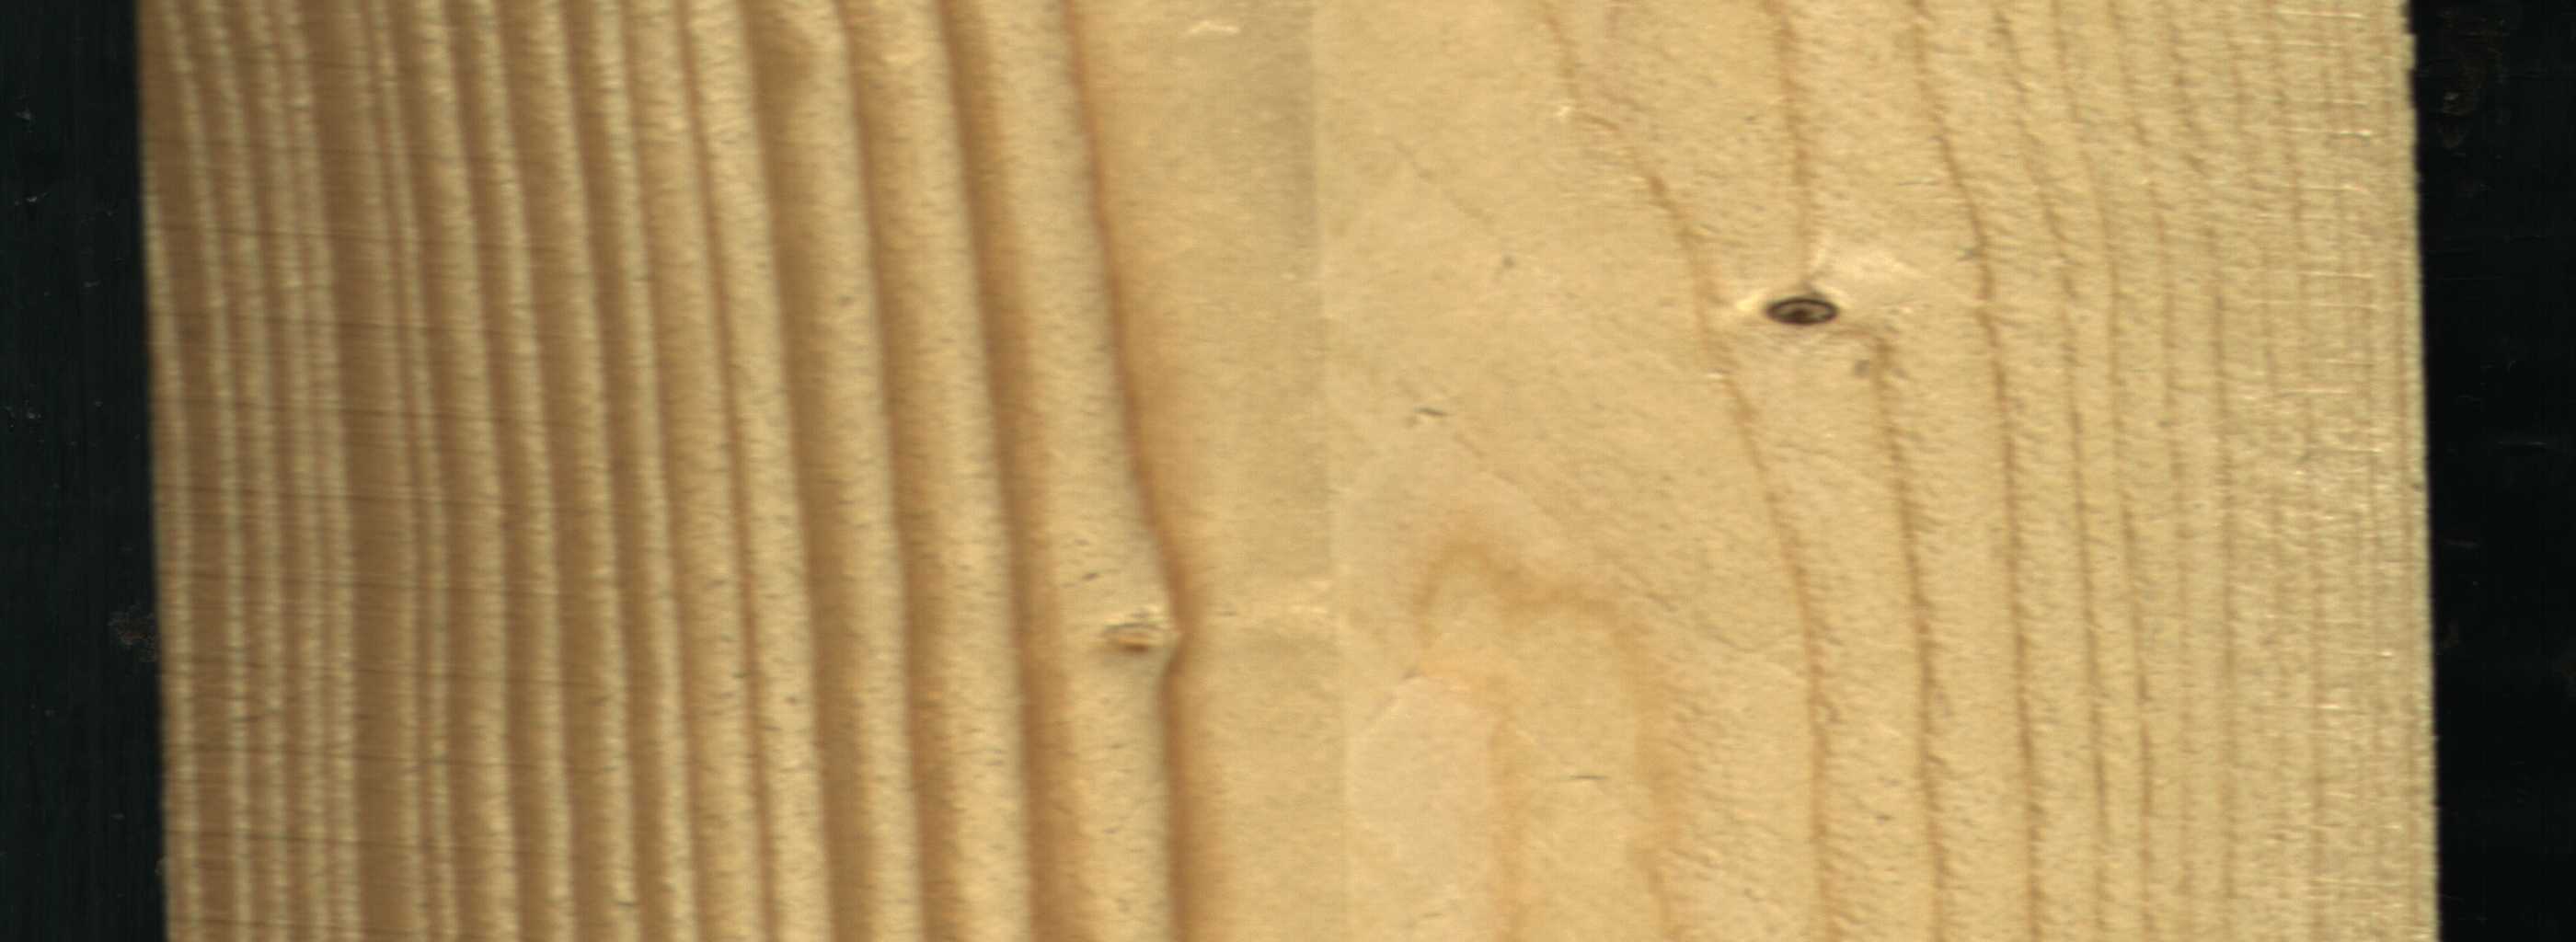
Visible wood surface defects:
Live_Knot